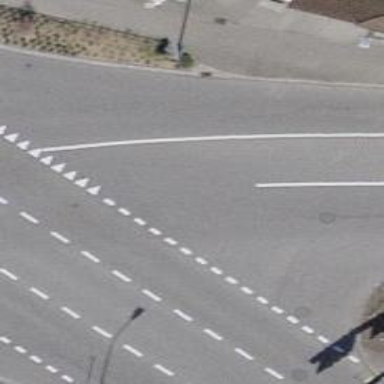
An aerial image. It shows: Primary highway.